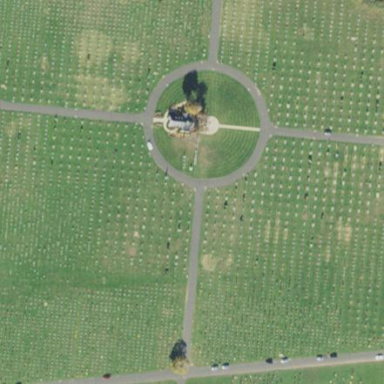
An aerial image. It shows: Cemetery.